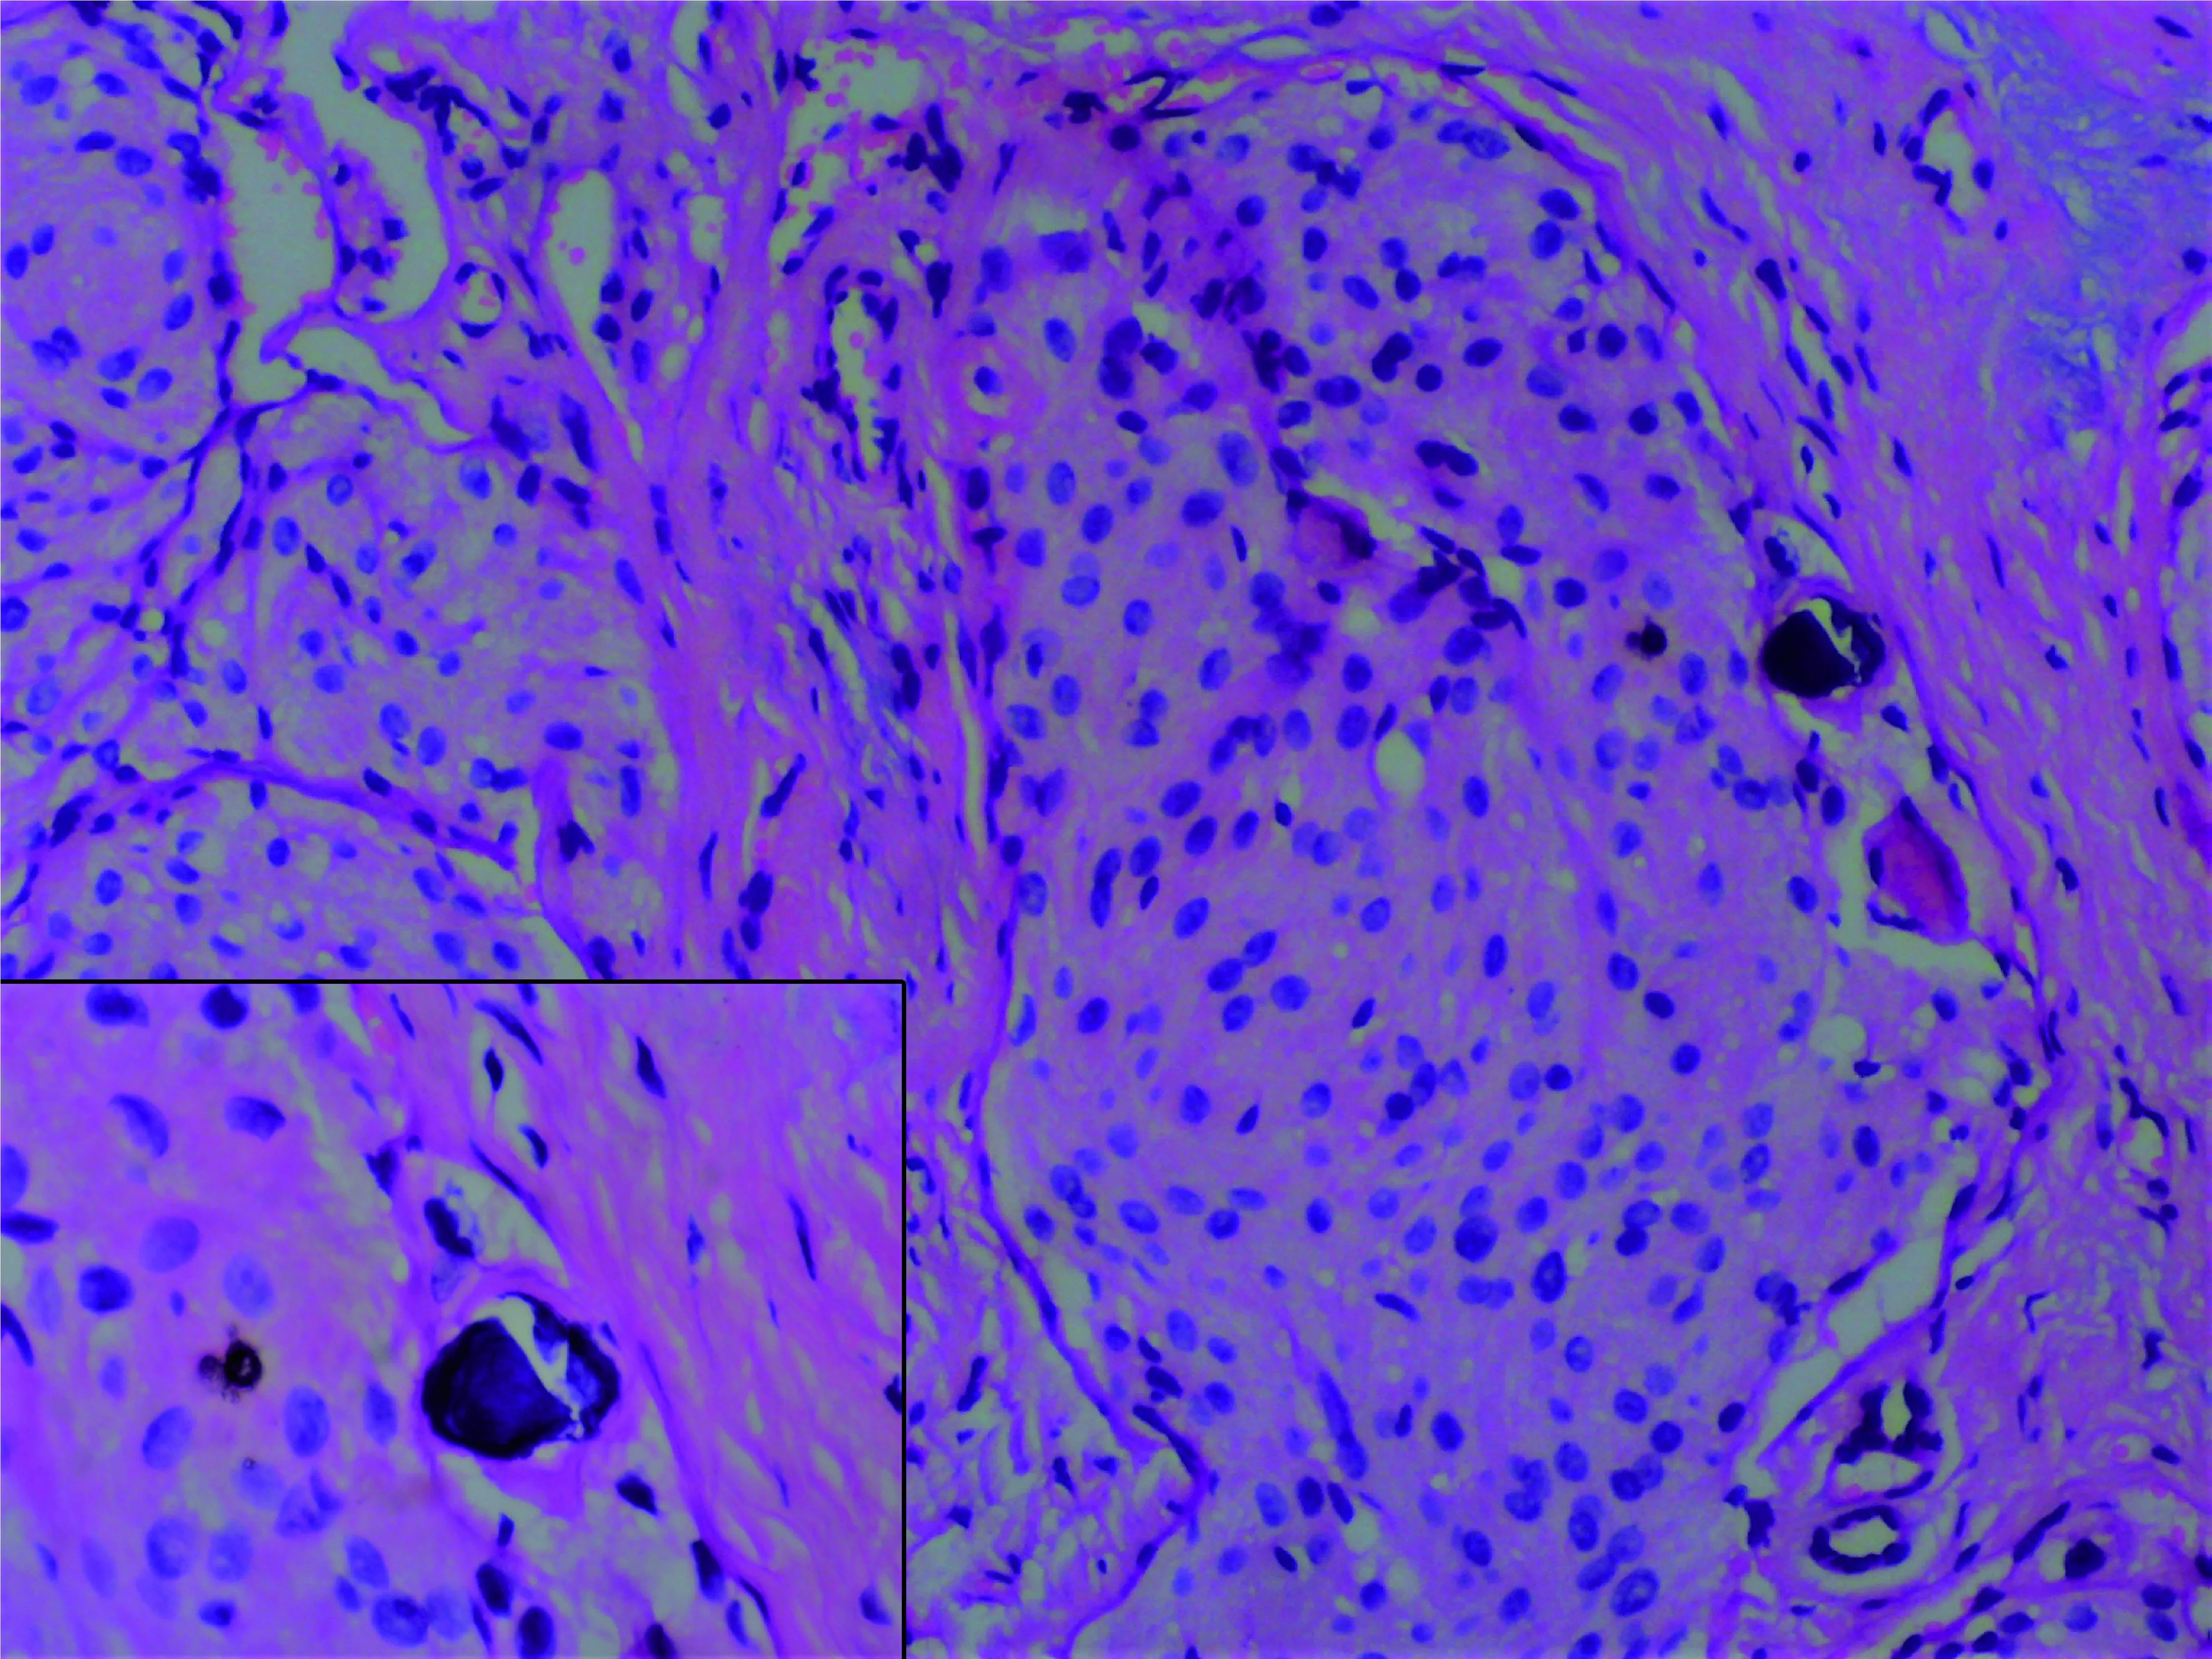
Hematoxylin and eosin-stained sections showing syncytial cells (magnification, x100). . Psammoma bodies seen between meningiothelial cells (inset), (x200).
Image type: pathology (h&e)